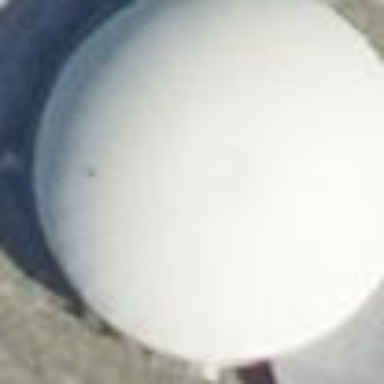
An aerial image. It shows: Storage tank that is man-made.